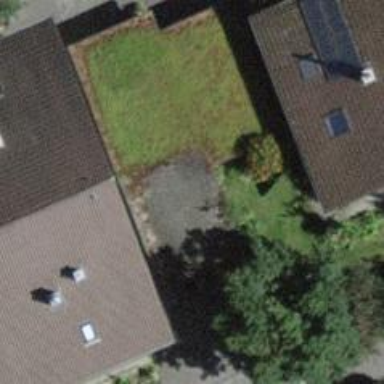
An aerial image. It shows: Garage building.